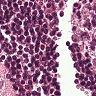
Metastatic tissue present: no